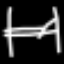
Label: bed